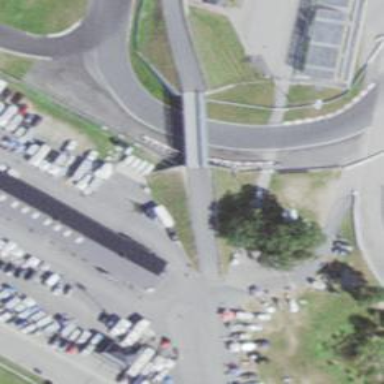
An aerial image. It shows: Motor sport raceway.